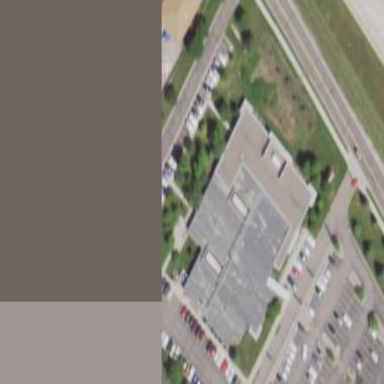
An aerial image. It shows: Clinic building offering healthcare services.